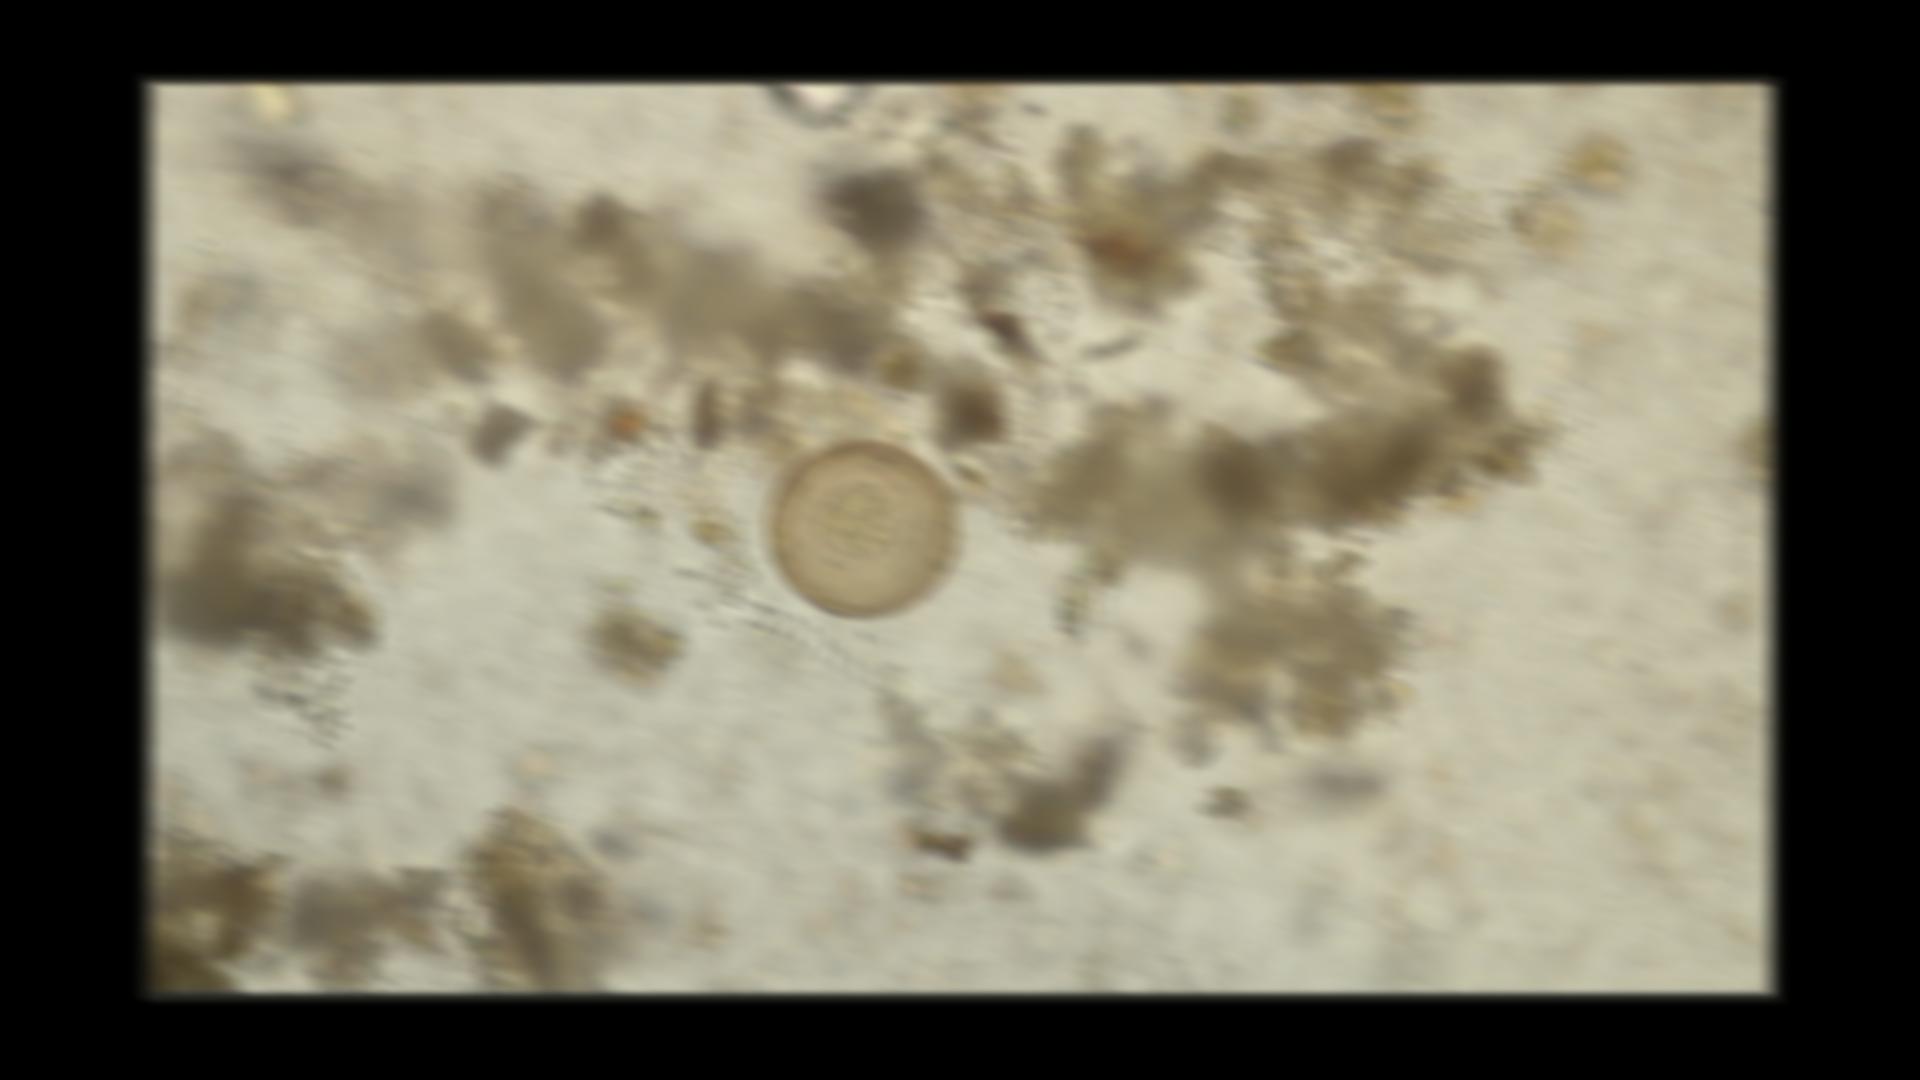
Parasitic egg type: Hymenolepis diminuta